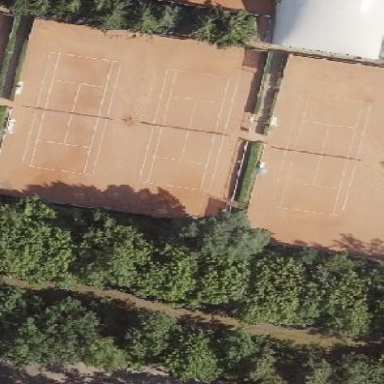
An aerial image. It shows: Clay tennis court on pitch.